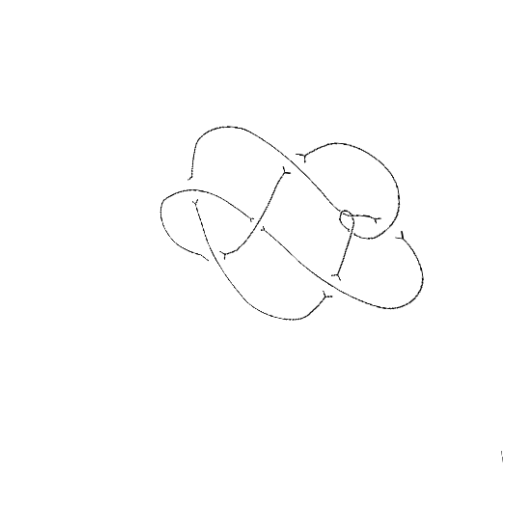
Crossing number: 9